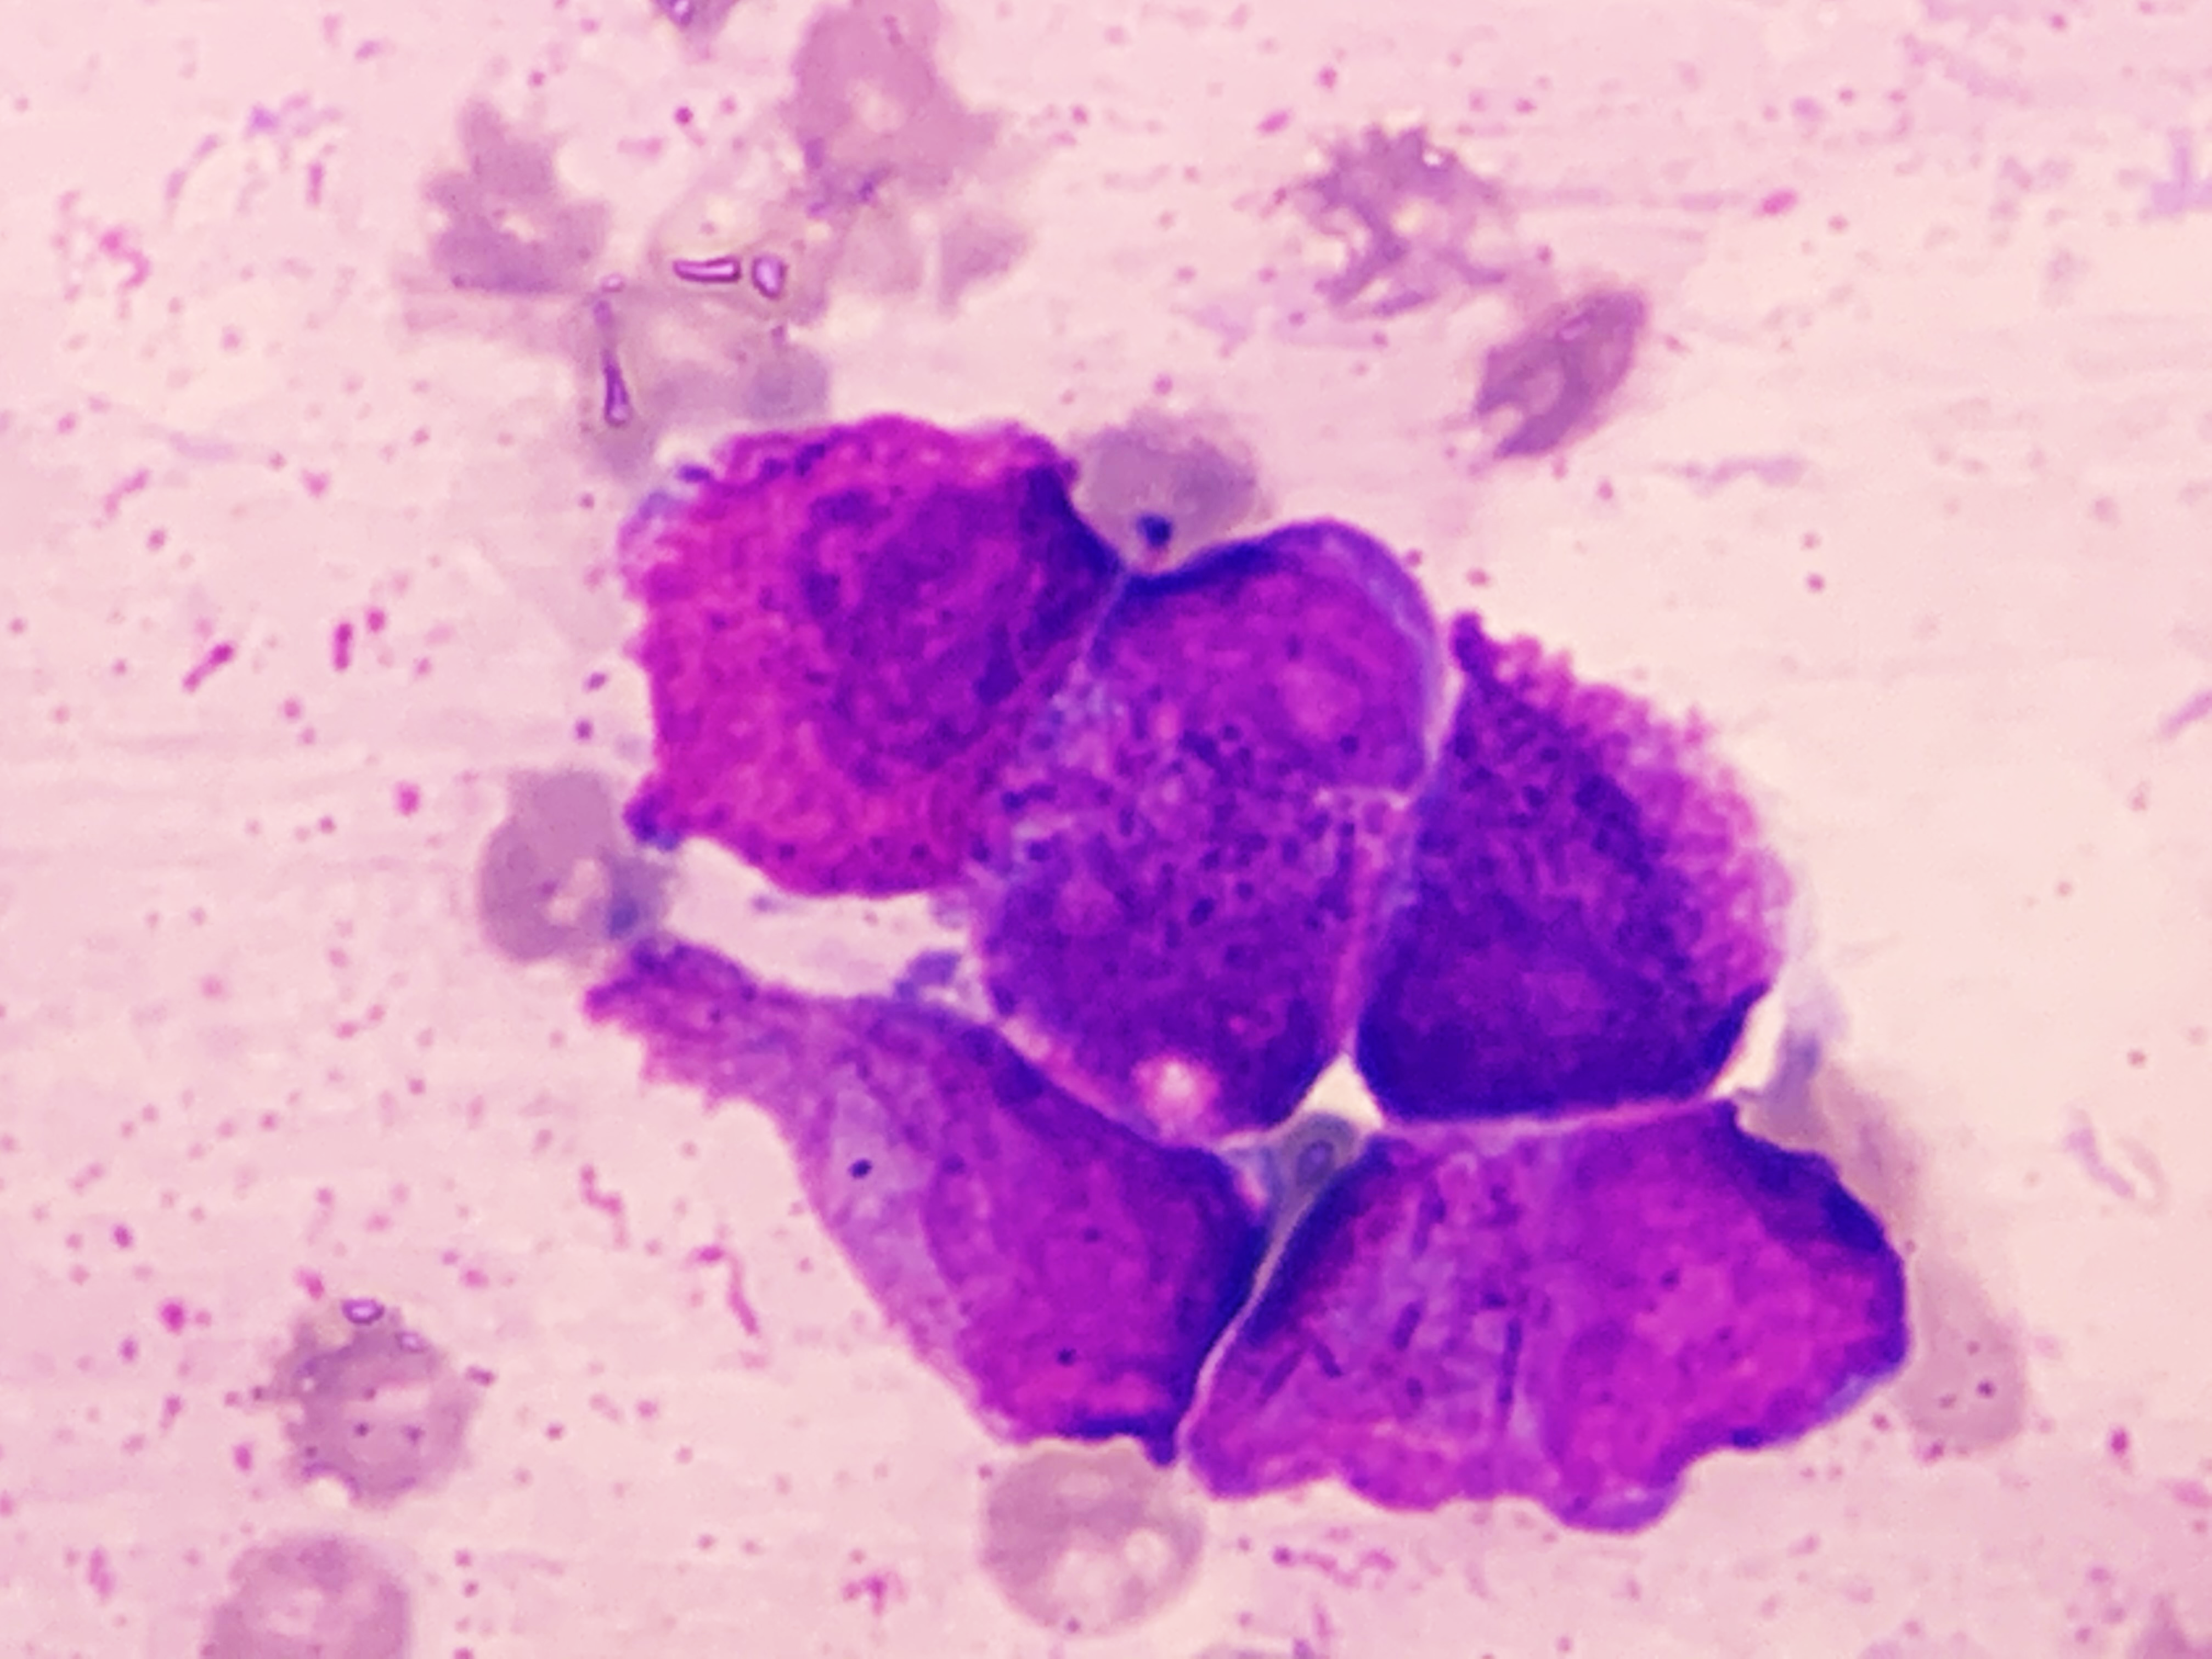
Cell type: PROMYELOCYTES